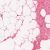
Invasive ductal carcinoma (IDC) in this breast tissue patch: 0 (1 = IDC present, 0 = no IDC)